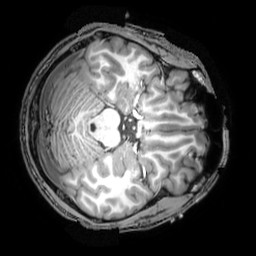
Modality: T1w
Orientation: axial
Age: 24
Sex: male
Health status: healthy
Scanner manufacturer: philips
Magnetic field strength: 3 T
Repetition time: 0.008089 s
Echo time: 0.003696 s